四年级 · 组合数学
你能数出下图中共有多少个三角形吗?

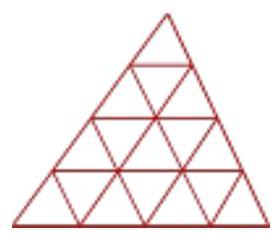
答案: 解27 个

【分析】先数由 1 个小三角形构成的, 再数由 4 个小三角形构成的, 再数由 9 个小三角形构成的, 再数由 16 个小三角形构成的, 相加得到总数。

【详解】 $16+7+3+1=27$ (个)

答：共有 27 个三角形。

【点睛】本题考查的是几何计数问题, 分类枚举是求解几何计数问题最常用的方法。